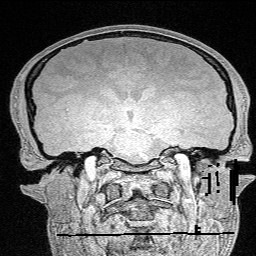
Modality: FLASH
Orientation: sagittal
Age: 25
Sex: male